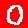
Digit: 0